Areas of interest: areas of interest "Science and Technology Museum"
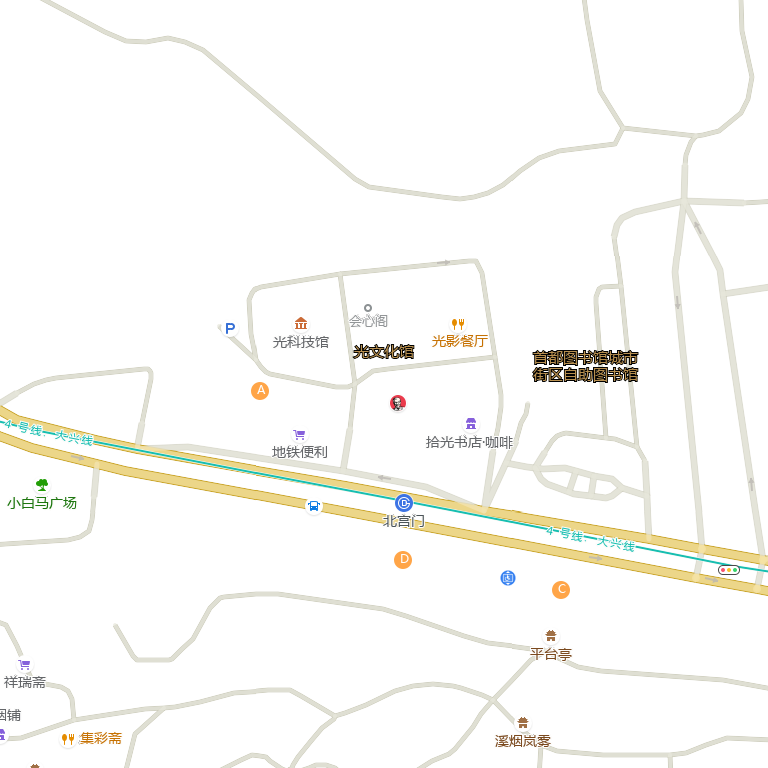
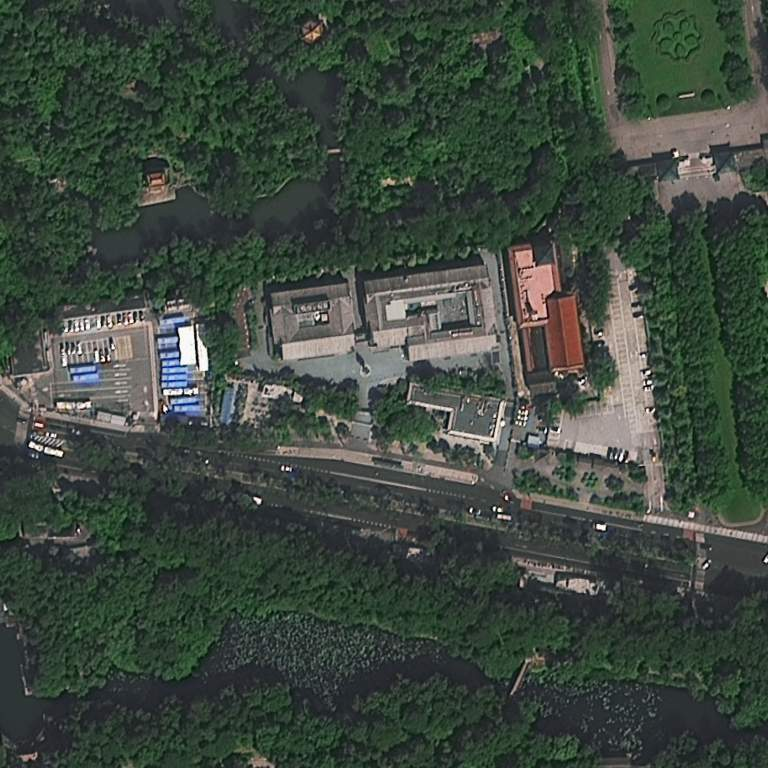